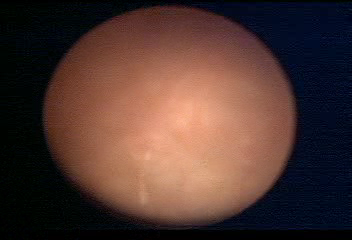
Modality: WLC
Class: Normal mucosa
Bladder cancer association: No